Question: I can't seem to get my three basic form-groups to have the same length. I noticed that the width of the form-group div changes according to the length of the string of the .
As you can see, Password, having the the least number of characters has the shortest textbox while Confirm Password has the longest.
I've tried changing the grid size but it doesn't adjust and the form-group class has no width property.
'''
<div class="well row">
<h3>Account Information</h3>
<div class="col-md-12">
<div class="form-group">
<label for="exampleInputEmail1">Email address</label>
<input type="email" class="form-control" id="exampleInputEmail1" placeholder="Enter email">
</div>
</div>
<div class="col-md-12 spacer">
<div class="form-group">
<label for="exampleInputEmail1">Password</label>
<input type="email" class="form-control" id="exampleInputEmail1" placeholder="Enter email">
</div>
<div class="form-group">
<label for="exampleInputEmail1">Confirm Password</label>
<input type="email" class="form-control" id="exampleInputEmail1" placeholder="Enter email">
</div>
</div>
</div>
'''
Besides making a class to specify the width, what can I do? Thanks in advance!
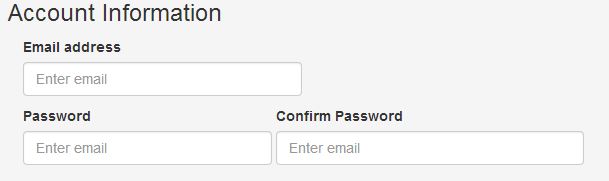
Answer: Try
'''
<div class="form-group col-md-6">
<label for="exampleInputEmail1">Password</label>
<input type="email" class="form-control" id="exampleInputEmail1" placeholder="Enter email">
</div>
<div class="form-group col-md-6">
<label for="exampleInputEmail1">Confirm Password</label>
<input type="email" class="form-control" id="exampleInputEmail1" placeholder="Enter email">
</div>
'''